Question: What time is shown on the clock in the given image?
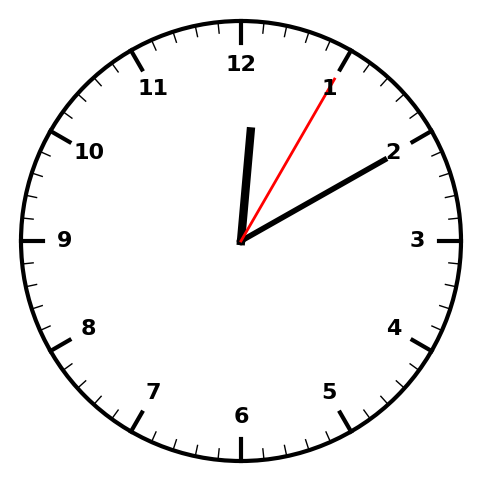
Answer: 12:10:05